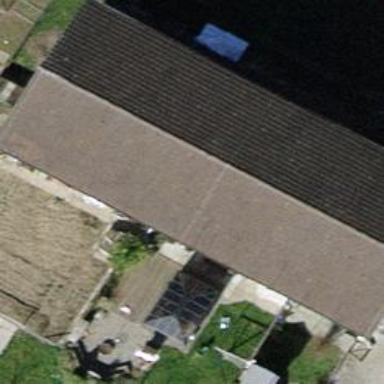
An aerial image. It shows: Gabled roof on farm auxiliary building.